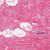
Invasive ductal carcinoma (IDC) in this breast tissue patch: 0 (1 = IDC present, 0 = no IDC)